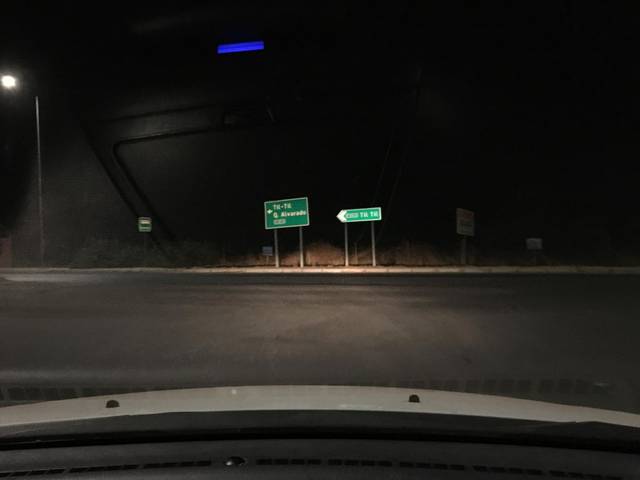
Region: Chile
Coordinates: -33.02, -71.171